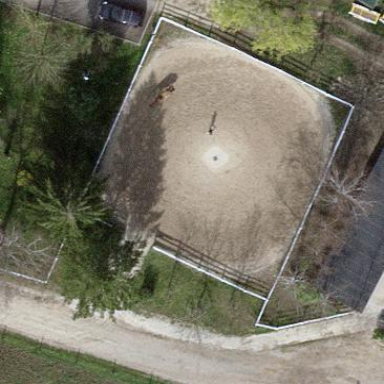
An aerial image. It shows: Equestrian pitch used for leisure and sports activities.